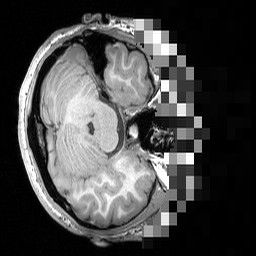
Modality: T1w
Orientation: axial
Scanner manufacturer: siemens
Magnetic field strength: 3 T
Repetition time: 1.5 s
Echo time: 0.00291 s